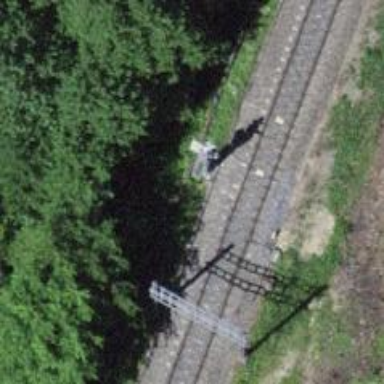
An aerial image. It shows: Railway signal.